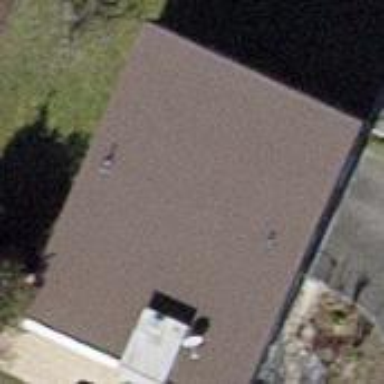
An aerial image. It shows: House with distinctive saltbox roof shape.